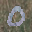
Label: 0